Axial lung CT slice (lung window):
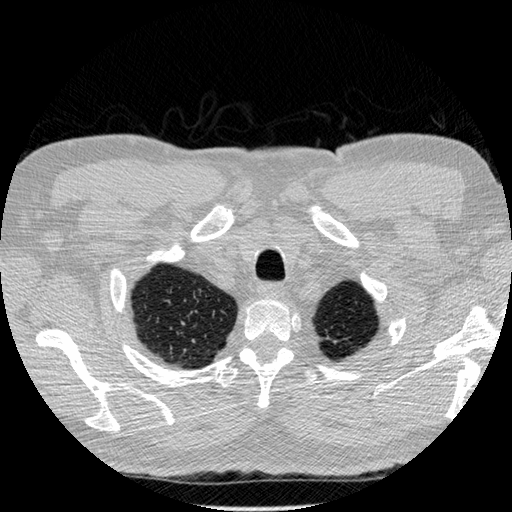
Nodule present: no